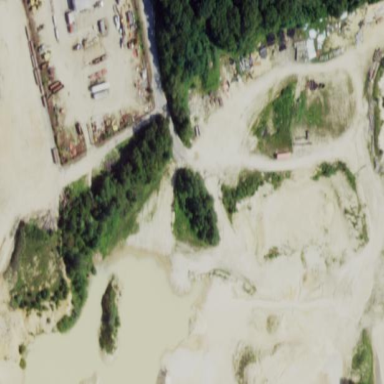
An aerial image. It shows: Quarry area.